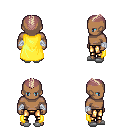
a pixel art fantasy rpg character, male body template, human, dark skin, yellow cape, gold greaves, white blonde short mohawk hairstyle, white cloth bandages, white slippers, four views (front, back, left, right), 2x2 character sprite sheet, small pixel art, hard edges, no anti-aliasing